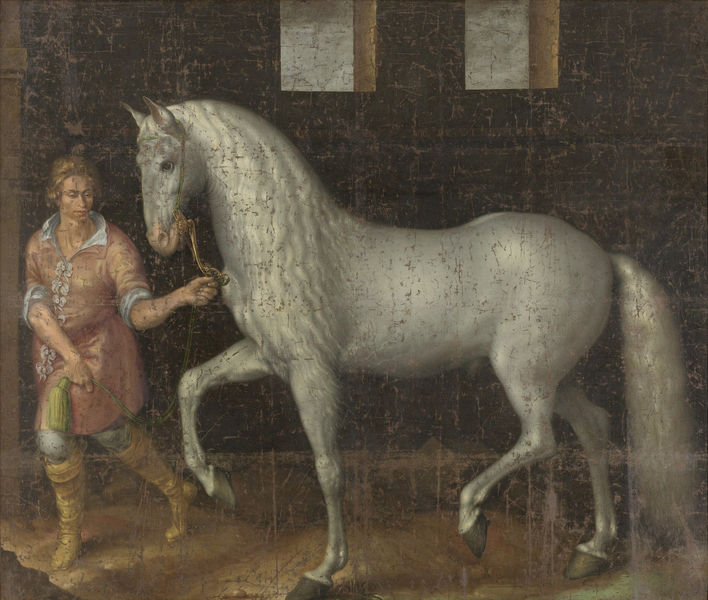
Titel: Spaanse strijdhengst, buitgemaakt door Lodewijk Gunther van Nassau op Aartshertog Albertus van Oostenrijk in de slag bij Nieuwpoort en geschonken aan prins Maurits
Künstler: Jacob de (II) Gheyn
Standort: Amsterdam
Institution: Rijksmuseum
Schlagwörter: gemälde, mann, weiß, grün, braun, fenster, frau, grau, haar, holz, kleid, ohr, raum, rücken, schwarz, gebäude, tier, hemd, wand, halten, kragen, mensch, bild, öl, gehen, boden, ohren, rosa, schön, pferd, beine, huf, hufe, mähne, schweif, zaumzeug, zügel, bein, weis, quaste, eingang, scheune, stiefel, schimmel, junger mann, ross, schreiten, stall, quast, silbrig, führen, knecht, trab, stehlen, diebstahl, ohrne, schummel, stallknecht, rausführen